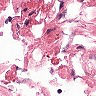
Metastatic tissue present: no